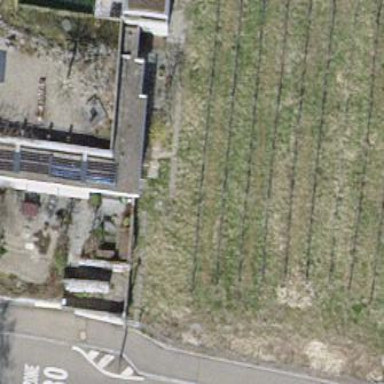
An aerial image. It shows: House with flat roof.